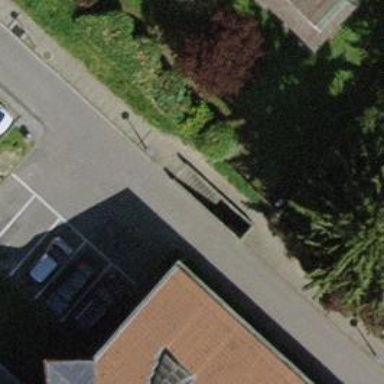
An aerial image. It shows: Paved sidewalk.